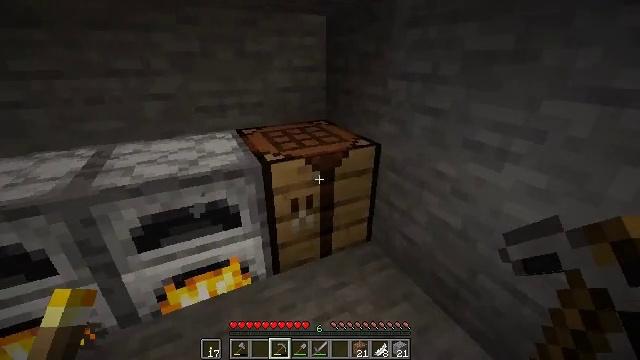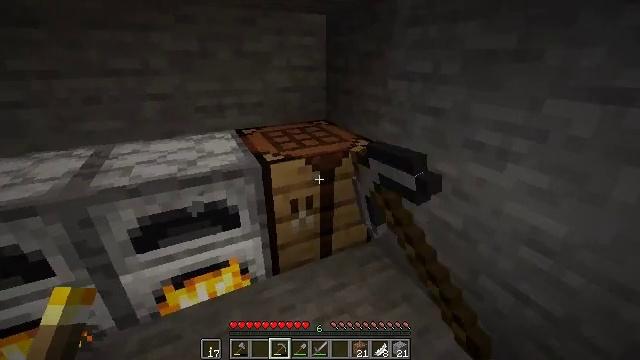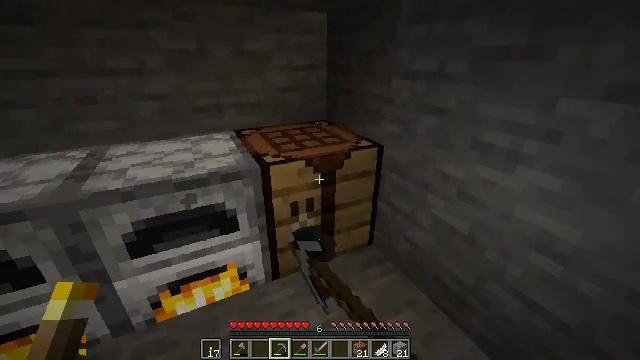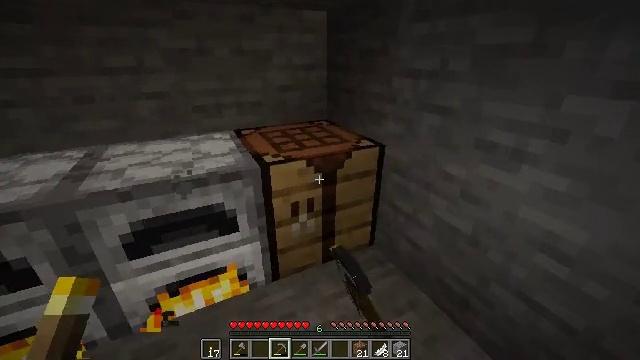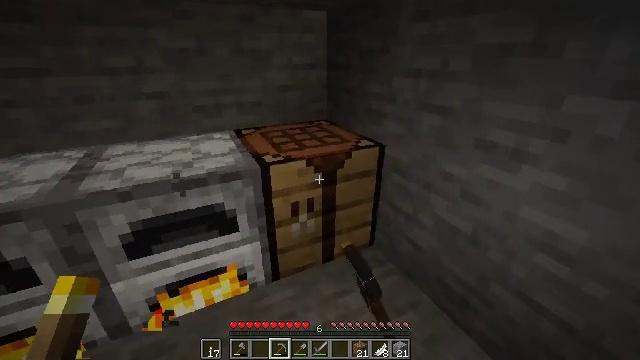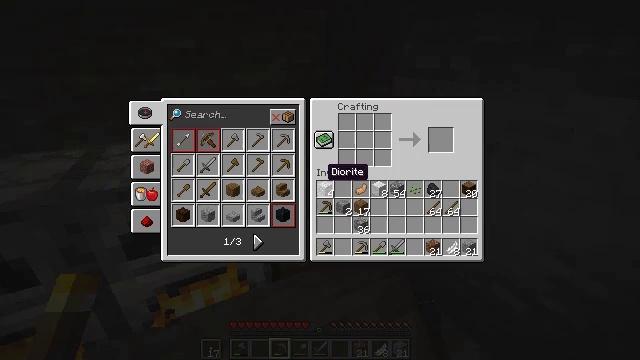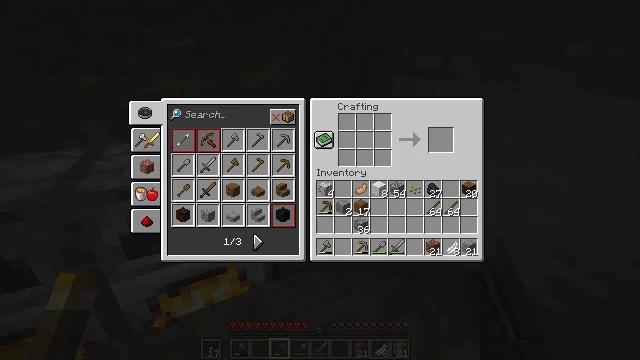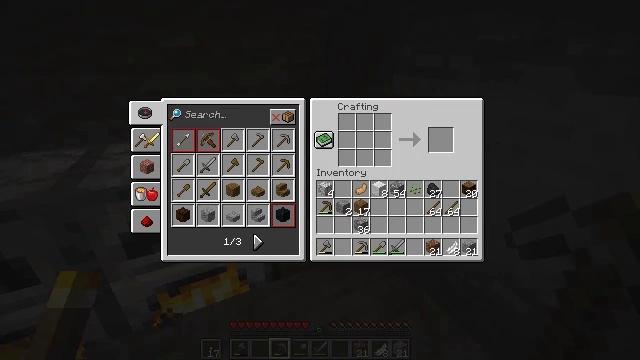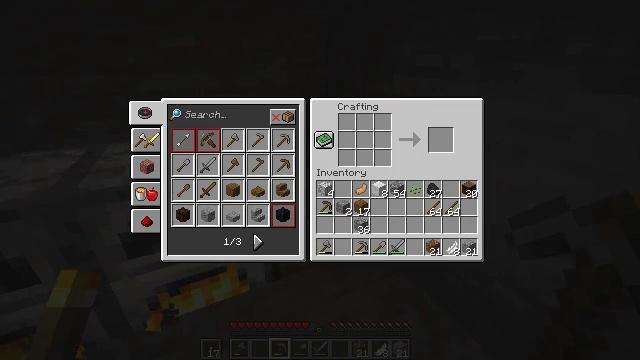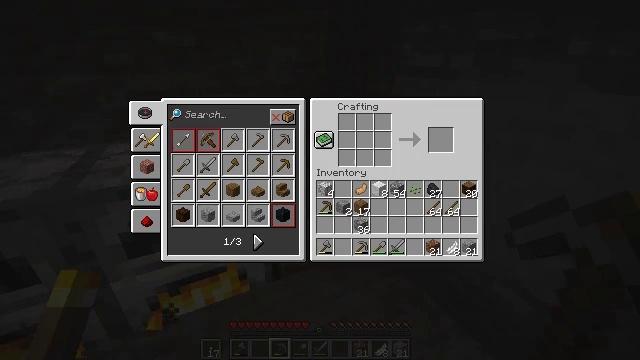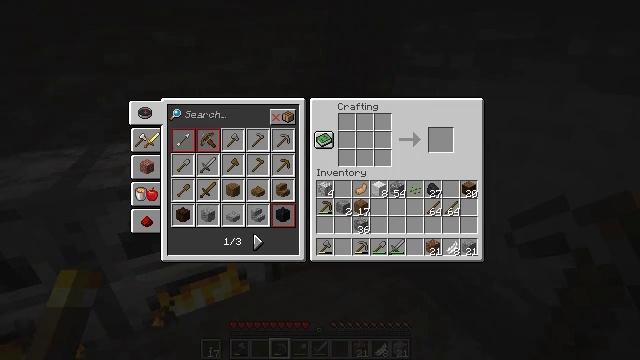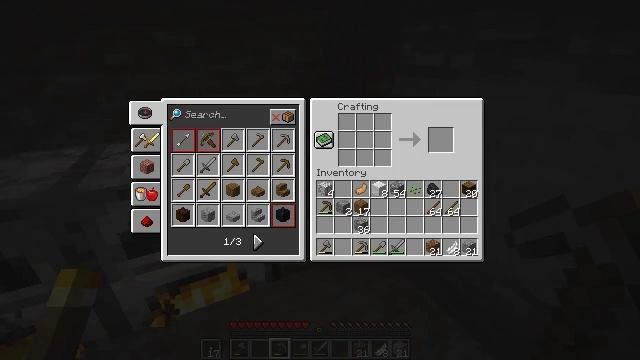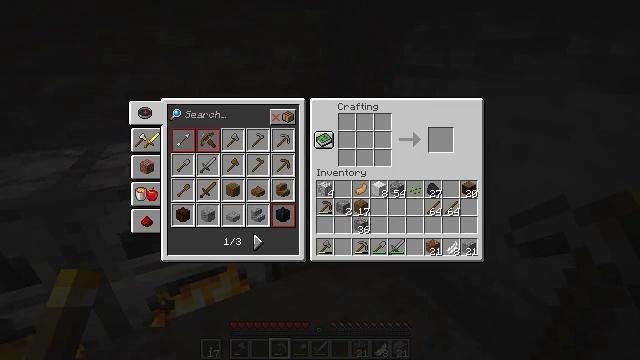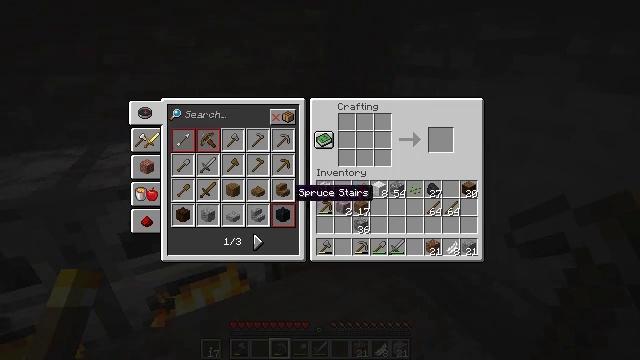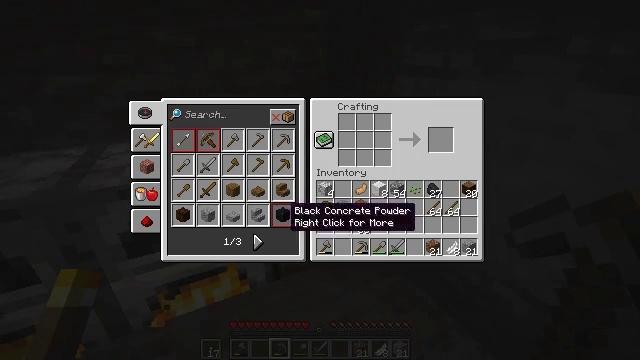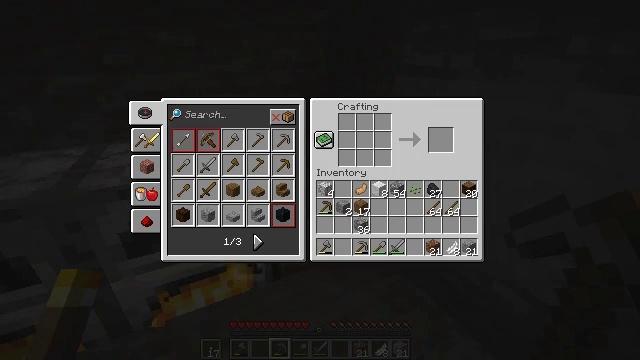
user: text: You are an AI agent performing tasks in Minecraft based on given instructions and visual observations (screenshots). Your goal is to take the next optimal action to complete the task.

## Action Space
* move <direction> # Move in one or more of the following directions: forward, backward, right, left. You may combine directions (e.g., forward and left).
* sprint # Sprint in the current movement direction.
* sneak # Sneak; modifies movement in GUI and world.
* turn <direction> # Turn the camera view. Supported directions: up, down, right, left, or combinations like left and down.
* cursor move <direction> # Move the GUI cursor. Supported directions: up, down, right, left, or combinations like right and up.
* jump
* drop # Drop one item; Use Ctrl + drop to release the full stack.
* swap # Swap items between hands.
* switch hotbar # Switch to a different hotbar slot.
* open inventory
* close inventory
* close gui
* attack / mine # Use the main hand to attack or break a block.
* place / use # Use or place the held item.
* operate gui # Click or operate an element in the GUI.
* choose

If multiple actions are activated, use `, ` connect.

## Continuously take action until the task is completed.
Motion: motion action
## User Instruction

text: Make andesite stairs at the crafting table.
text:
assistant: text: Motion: use / place
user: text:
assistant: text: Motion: use / place
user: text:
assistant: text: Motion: no_op
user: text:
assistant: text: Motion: no_op
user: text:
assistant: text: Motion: open gui
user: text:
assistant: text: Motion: no_op
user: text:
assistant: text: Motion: no_op
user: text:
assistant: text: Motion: no_op
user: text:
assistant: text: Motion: no_op
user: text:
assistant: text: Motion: no_op
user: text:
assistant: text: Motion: cursor move left
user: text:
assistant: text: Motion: no_op
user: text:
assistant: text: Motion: cursor move left and down
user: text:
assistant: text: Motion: cursor move down
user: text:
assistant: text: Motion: cursor move down
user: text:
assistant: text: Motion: no_op
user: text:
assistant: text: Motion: no_op
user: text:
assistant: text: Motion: cursor move left
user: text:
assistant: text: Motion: cursor move left
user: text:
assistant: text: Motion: no_op
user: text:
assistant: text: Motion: no_op
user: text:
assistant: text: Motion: no_op
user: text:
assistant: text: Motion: no_op
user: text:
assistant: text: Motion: no_op
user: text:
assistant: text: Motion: no_op
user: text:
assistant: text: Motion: no_op
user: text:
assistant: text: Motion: operate gui
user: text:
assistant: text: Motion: operate gui
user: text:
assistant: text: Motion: operate gui
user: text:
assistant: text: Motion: no_op